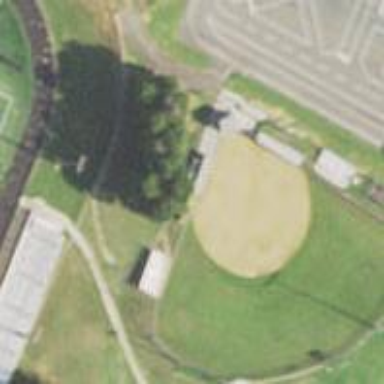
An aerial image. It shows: Baseball pitch for leisure land.